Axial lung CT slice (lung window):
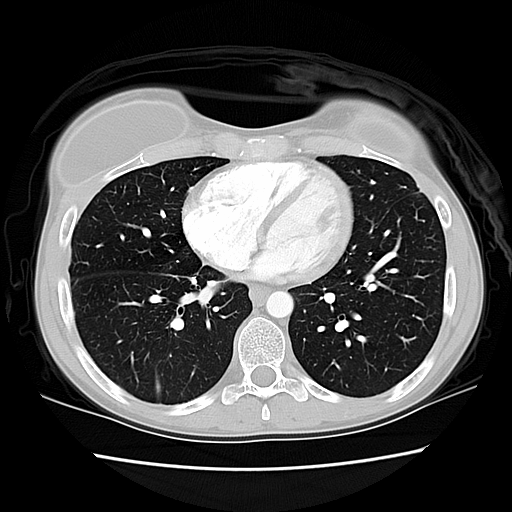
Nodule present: no